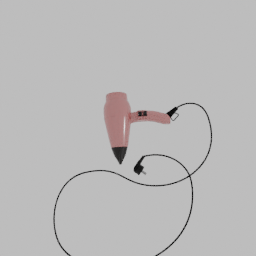
Label: electronics